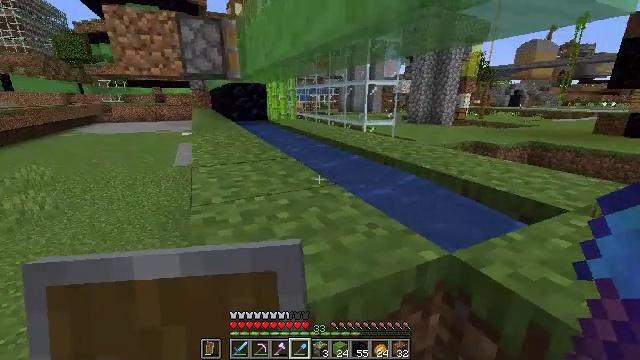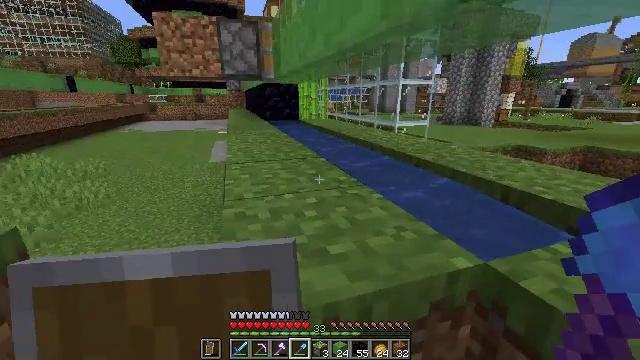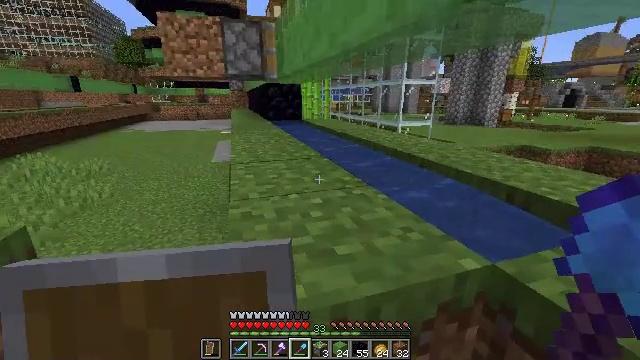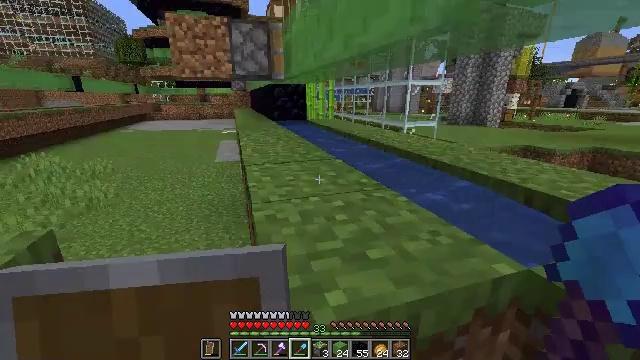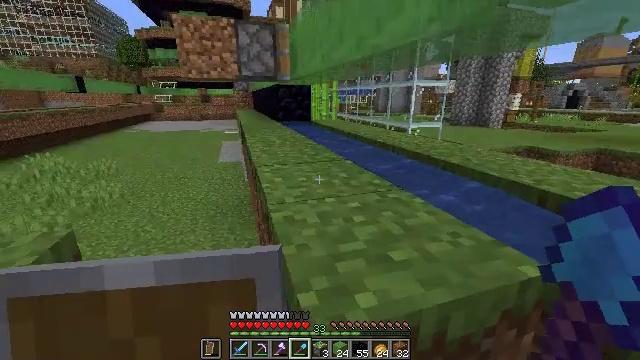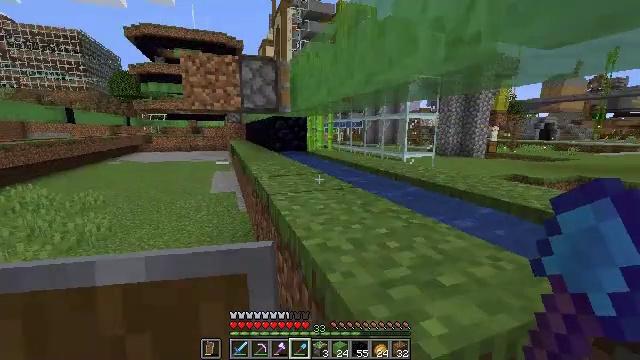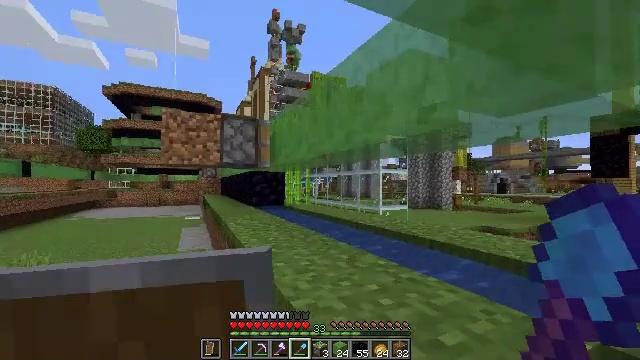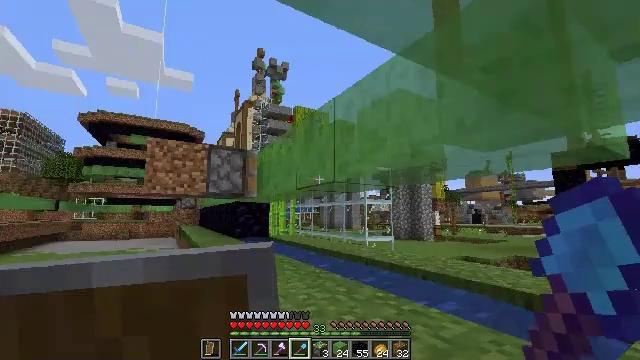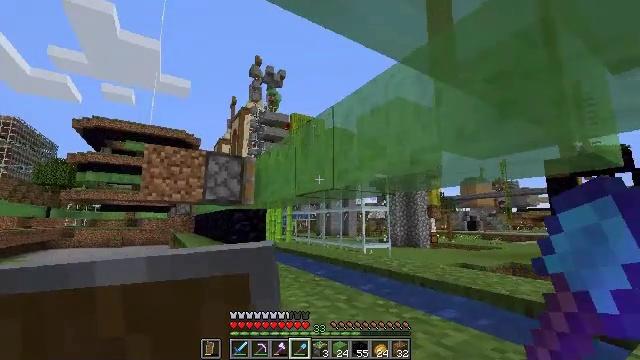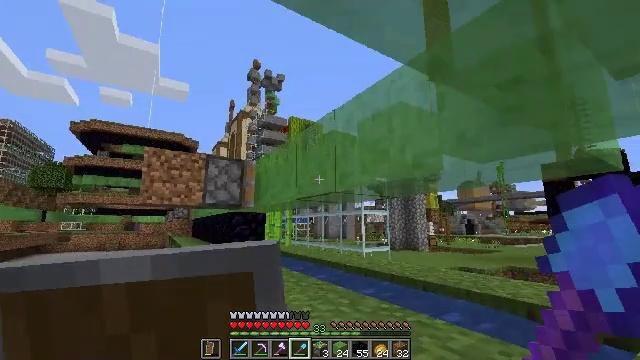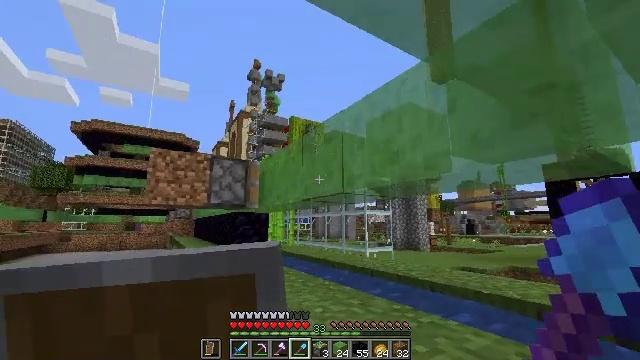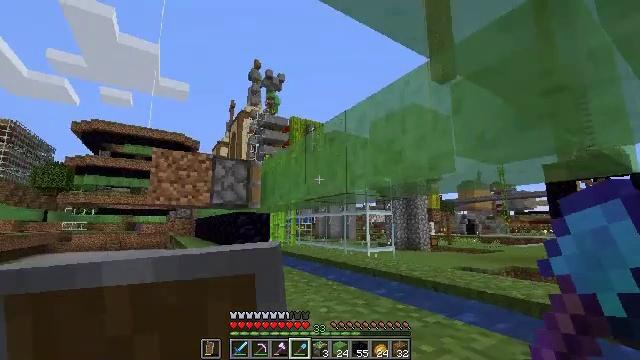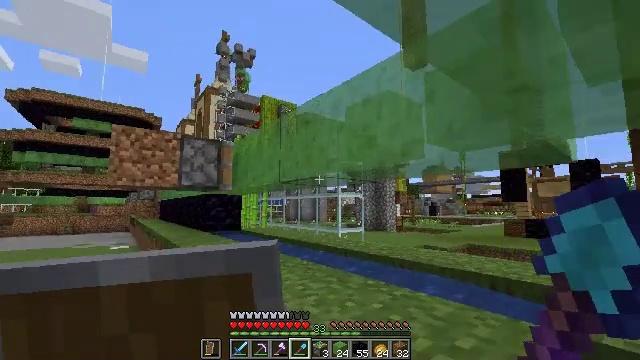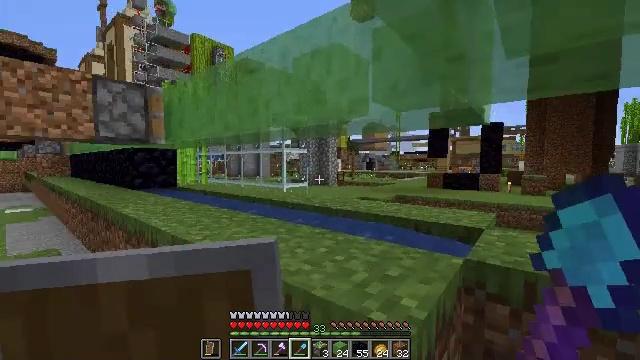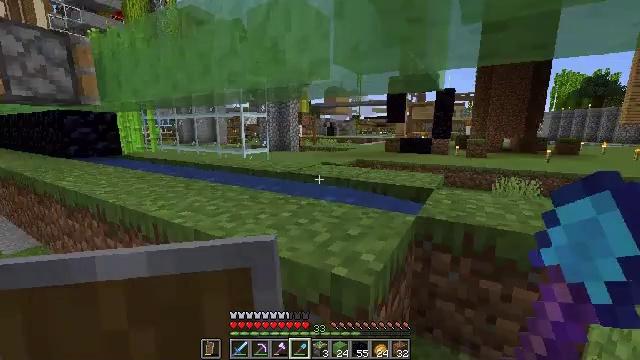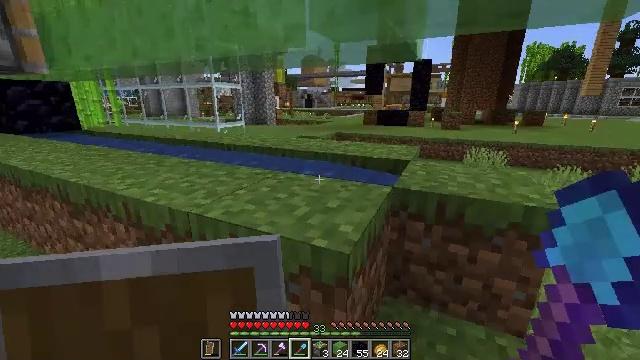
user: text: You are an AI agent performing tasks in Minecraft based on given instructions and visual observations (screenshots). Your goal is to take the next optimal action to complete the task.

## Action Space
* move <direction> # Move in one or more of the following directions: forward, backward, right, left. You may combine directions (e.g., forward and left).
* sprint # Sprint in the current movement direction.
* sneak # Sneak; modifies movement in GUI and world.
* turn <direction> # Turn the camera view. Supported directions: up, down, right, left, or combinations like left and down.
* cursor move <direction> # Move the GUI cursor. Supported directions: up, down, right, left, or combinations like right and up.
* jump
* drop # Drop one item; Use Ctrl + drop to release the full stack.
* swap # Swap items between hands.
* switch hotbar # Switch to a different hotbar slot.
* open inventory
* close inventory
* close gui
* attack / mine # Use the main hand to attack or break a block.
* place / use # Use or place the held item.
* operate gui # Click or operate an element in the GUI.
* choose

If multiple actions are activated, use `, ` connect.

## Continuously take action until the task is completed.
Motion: motion action
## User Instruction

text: Mine the sticky piston.
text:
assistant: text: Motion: turn left
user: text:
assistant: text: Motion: move left
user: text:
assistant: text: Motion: move left
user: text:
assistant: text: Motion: move left
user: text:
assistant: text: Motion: move left, turn right and up
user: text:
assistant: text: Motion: turn right and up
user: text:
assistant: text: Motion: turn right and up
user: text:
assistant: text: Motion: turn up
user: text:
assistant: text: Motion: no_op
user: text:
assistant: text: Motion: move left
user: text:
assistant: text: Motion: move forward and move left
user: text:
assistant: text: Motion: move forward and move left, turn right and down
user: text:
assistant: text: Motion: move forward and move left, turn right and down
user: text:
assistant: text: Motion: move forward and move left, turn right and down
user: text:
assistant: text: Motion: turn right and down
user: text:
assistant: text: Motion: turn right and down
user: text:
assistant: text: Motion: turn right and down
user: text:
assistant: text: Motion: turn down
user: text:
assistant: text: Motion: turn left and down
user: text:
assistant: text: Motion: move forward, turn left and down
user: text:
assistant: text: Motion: move forward, turn left and down
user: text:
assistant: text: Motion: move forward, turn left and down
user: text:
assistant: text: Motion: turn left and down
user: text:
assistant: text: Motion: turn left and down
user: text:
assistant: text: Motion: turn left
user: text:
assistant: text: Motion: no_op
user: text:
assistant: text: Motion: move forward
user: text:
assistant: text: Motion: move forward
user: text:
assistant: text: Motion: move forward
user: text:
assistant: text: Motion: move forward, turn right